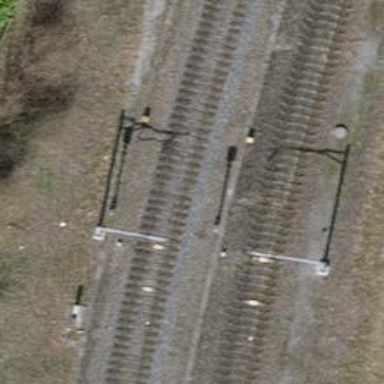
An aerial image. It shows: Railway signal.